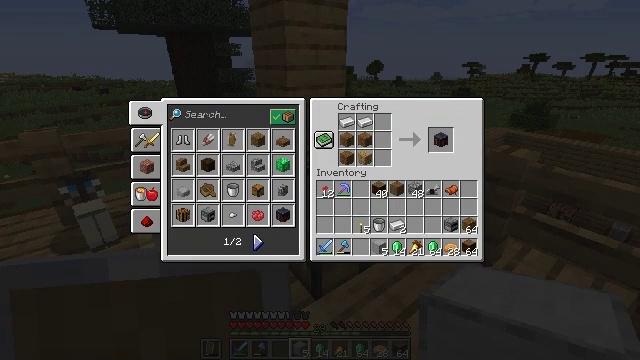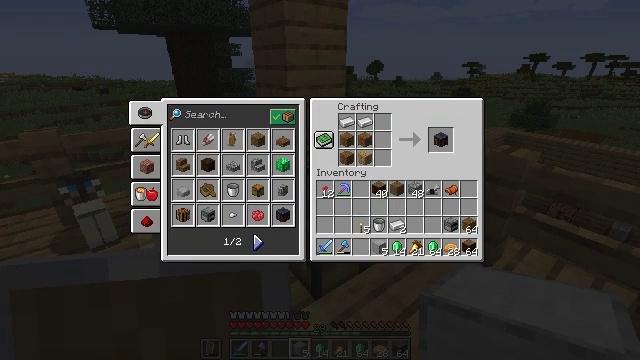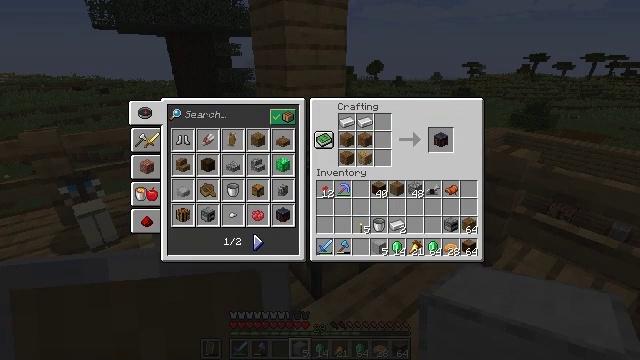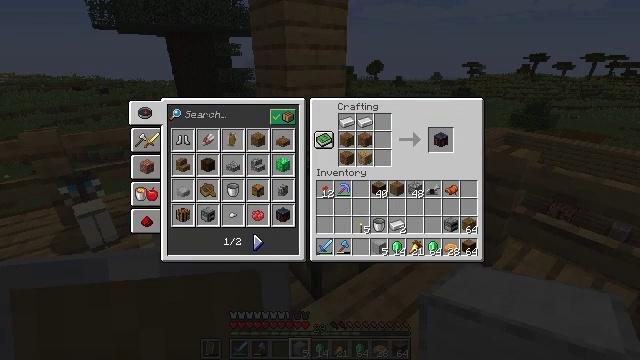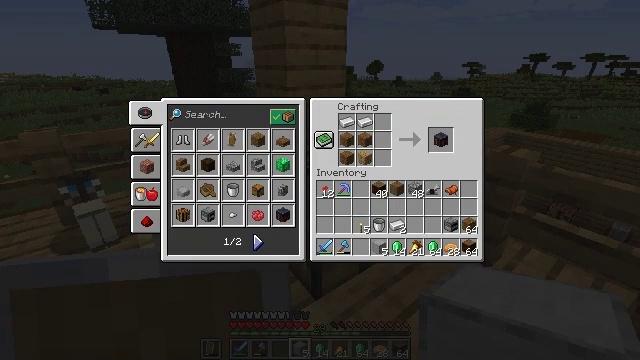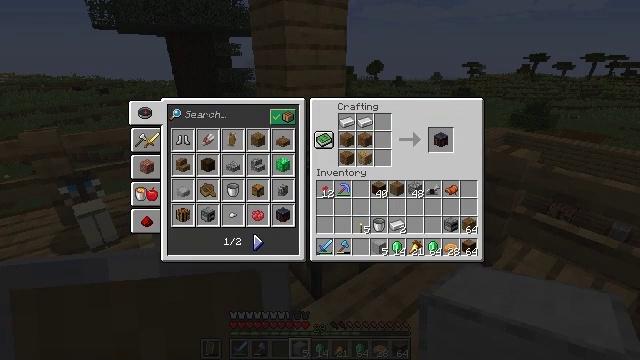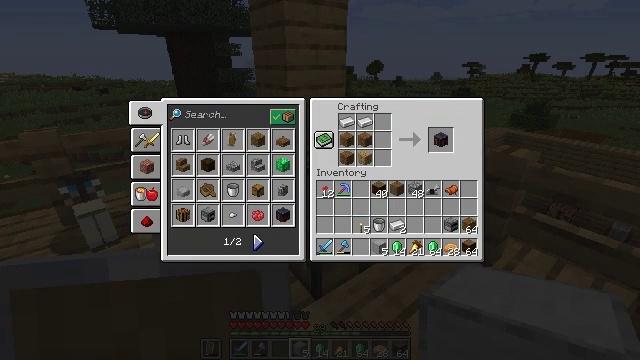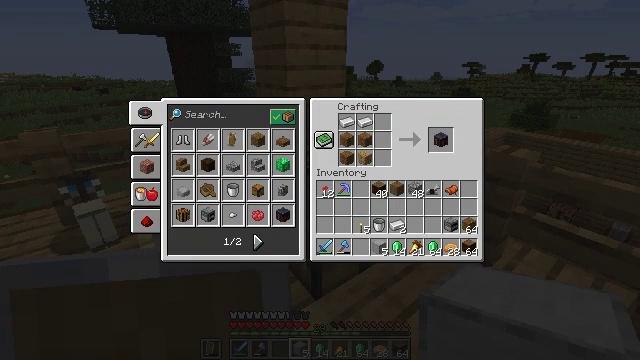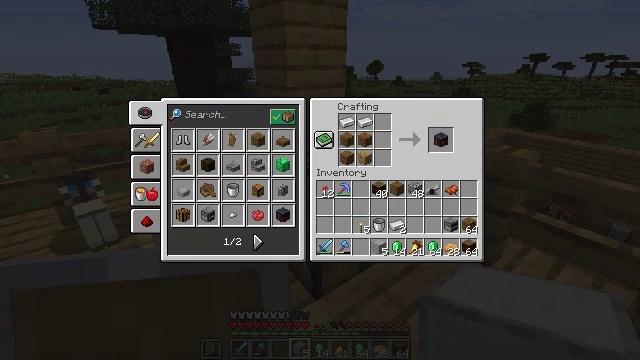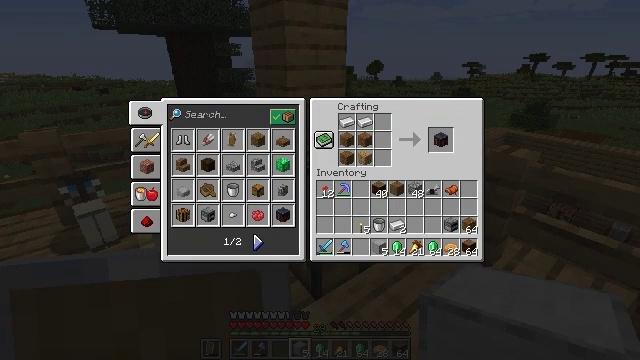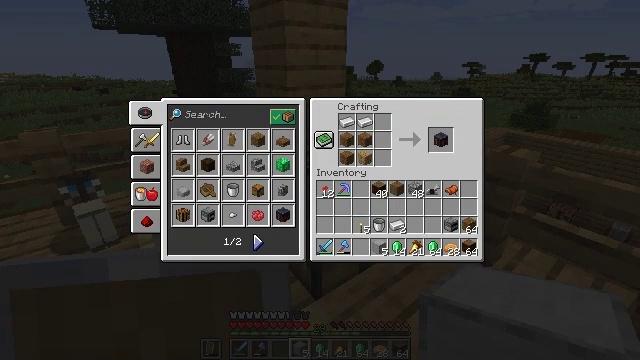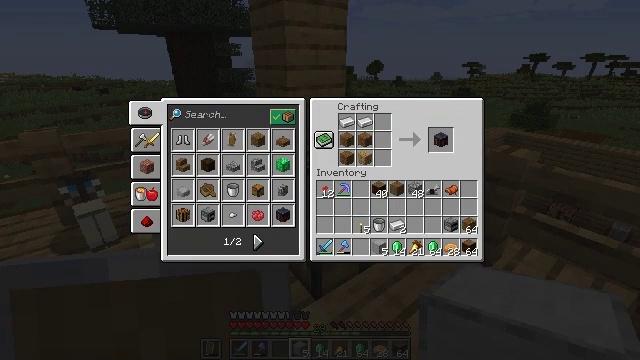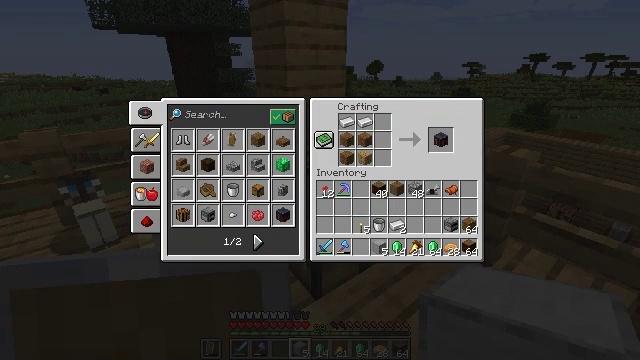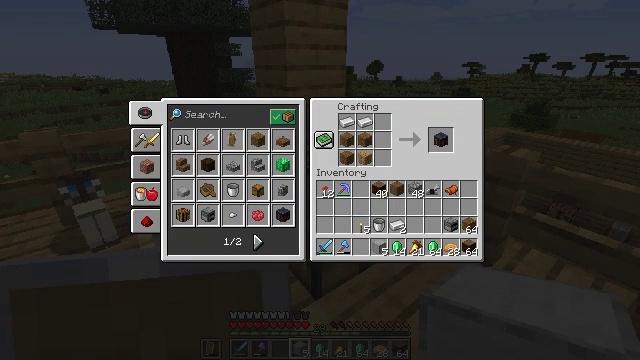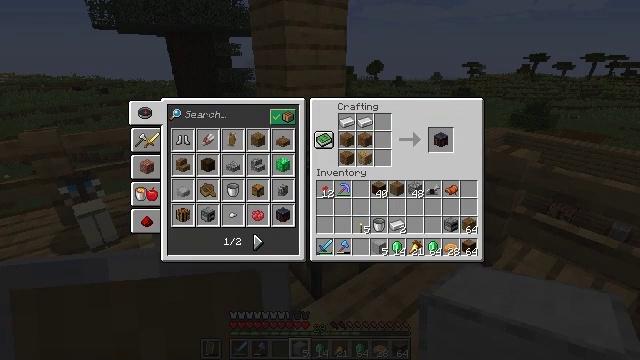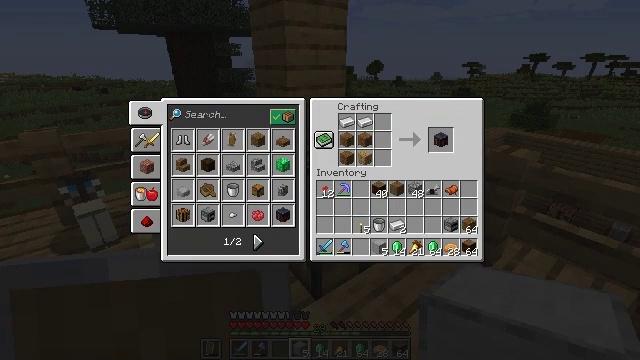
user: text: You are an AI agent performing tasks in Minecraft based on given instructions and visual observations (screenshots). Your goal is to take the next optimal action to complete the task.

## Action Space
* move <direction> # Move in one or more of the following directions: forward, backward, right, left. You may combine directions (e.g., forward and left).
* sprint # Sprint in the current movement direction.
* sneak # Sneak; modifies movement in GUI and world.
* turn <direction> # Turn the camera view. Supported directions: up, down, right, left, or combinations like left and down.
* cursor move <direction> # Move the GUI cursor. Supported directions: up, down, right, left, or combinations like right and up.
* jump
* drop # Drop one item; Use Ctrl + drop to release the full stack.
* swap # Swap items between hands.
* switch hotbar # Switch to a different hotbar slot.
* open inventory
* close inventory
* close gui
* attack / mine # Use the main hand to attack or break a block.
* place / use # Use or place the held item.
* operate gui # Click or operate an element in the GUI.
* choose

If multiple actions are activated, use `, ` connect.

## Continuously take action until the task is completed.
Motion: motion action
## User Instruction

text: Craft a blast furnace using a regular furnace, iron ingots, and smooth stone.
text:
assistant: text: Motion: no_op
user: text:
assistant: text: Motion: no_op
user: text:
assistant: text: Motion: no_op
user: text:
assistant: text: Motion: cursor move left
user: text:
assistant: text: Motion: no_op
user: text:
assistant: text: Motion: no_op
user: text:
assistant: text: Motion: no_op
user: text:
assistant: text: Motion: no_op
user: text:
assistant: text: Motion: no_op
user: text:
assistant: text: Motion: no_op
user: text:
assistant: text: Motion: no_op
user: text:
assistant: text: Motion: cursor move left
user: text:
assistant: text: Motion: no_op
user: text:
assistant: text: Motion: no_op
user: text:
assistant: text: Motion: no_op
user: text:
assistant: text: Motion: no_op
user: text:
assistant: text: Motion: no_op
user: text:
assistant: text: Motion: no_op
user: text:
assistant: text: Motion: no_op
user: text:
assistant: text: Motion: no_op
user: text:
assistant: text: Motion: no_op
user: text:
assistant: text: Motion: no_op
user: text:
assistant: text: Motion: cursor move right
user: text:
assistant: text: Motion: no_op
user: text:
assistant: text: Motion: no_op
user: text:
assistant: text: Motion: operate gui
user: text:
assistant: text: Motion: operate gui
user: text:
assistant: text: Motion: no_op
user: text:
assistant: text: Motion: no_op
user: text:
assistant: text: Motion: no_op